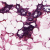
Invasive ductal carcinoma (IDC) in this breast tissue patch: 0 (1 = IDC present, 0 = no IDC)